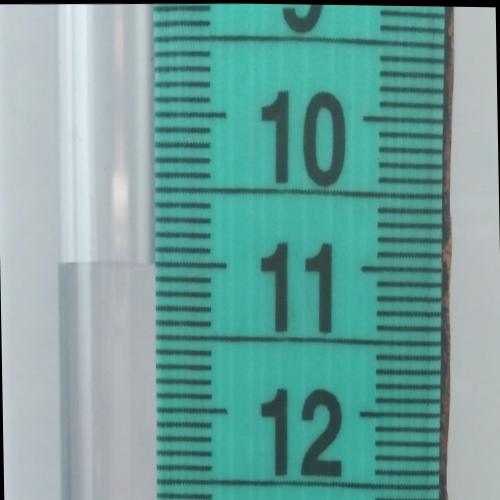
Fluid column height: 11.0 cm